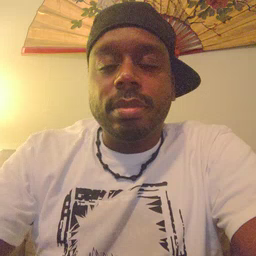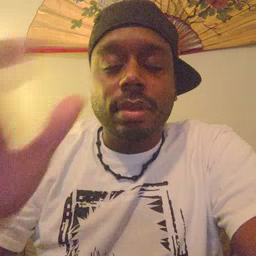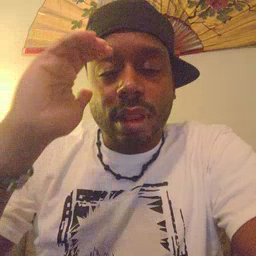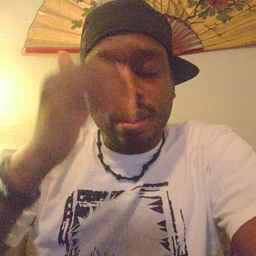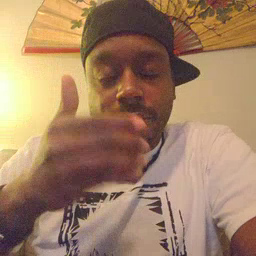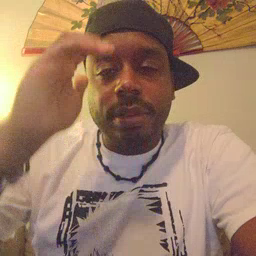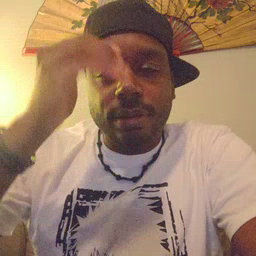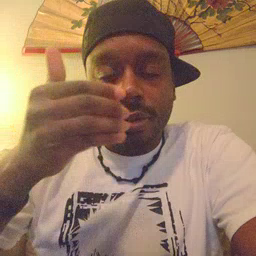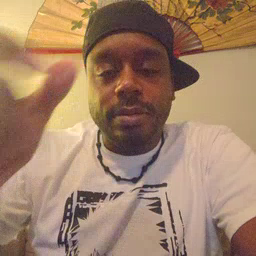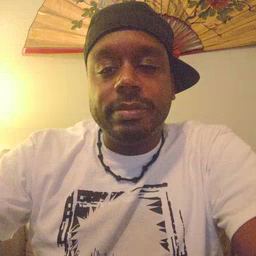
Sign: sleepy